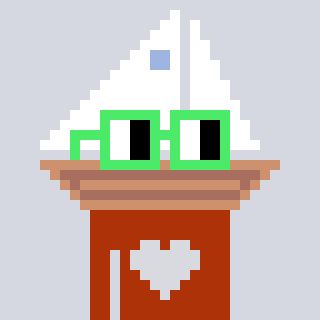
a pixel art character with square light green glasses, a sailboat-shaped head and a hotbrown-colored body on a cool background